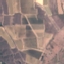
Land use / land cover: PermanentCrop